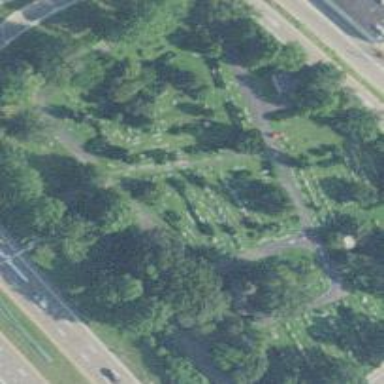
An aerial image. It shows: Cemetery.